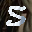
Label: 5